Interaction volume radius: 5 \u00c5
Interaction volume height: 15 \u00c5
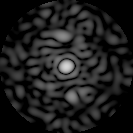
Disorder parameter: 0.8189